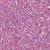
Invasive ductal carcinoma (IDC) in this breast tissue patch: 1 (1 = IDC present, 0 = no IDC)